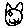
Label: cat